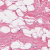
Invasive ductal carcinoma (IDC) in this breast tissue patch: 0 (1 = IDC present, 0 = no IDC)